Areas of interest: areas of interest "Financial and Insurance Institution"
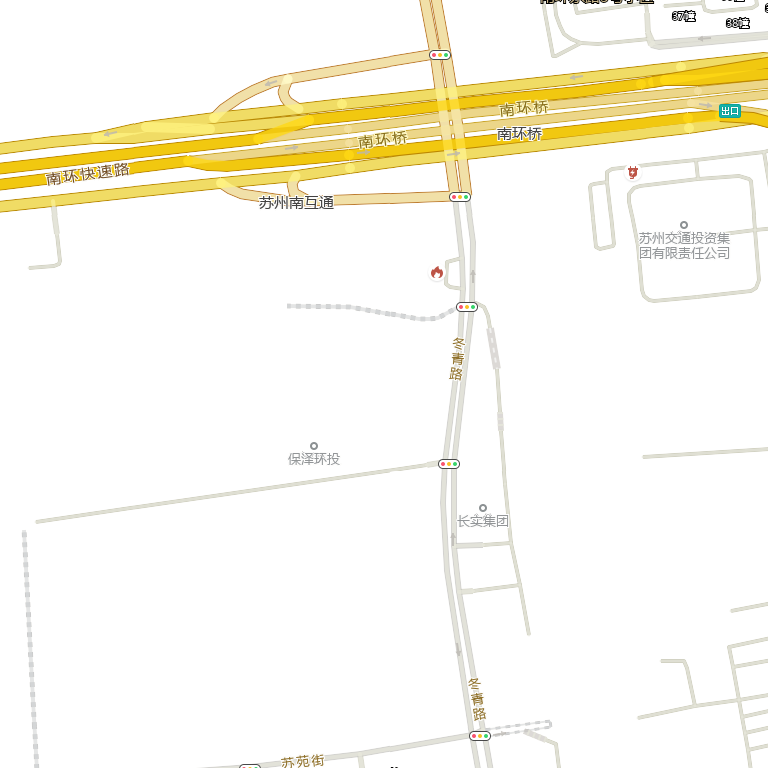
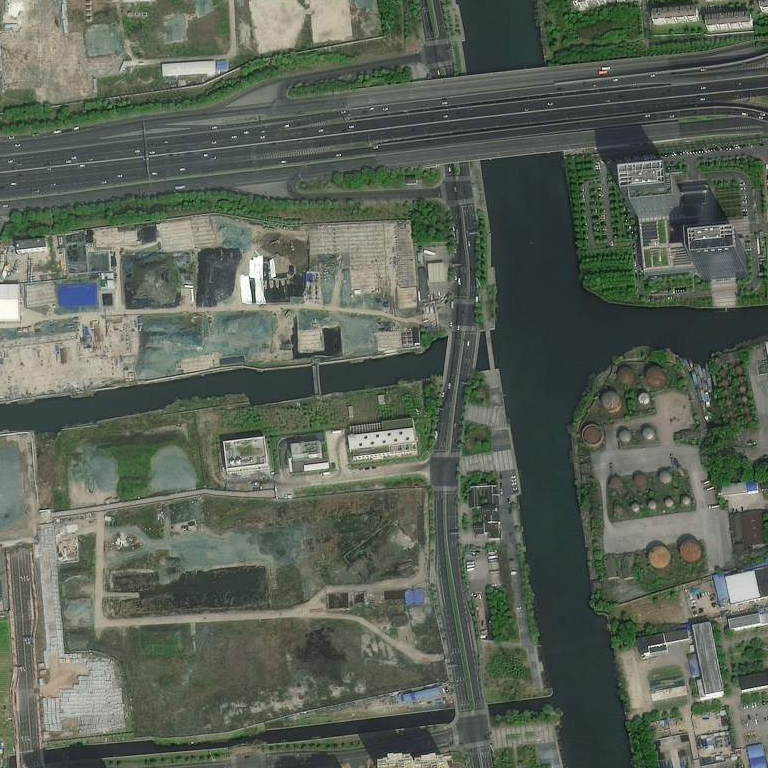